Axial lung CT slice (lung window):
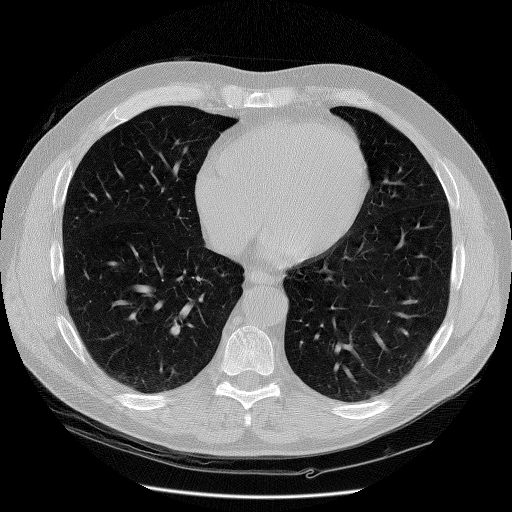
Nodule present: no